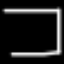
Label: square